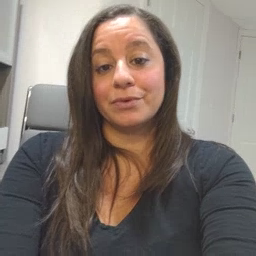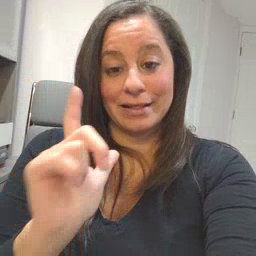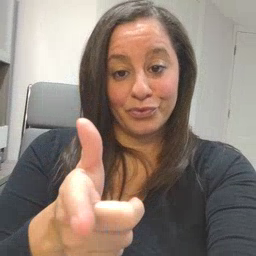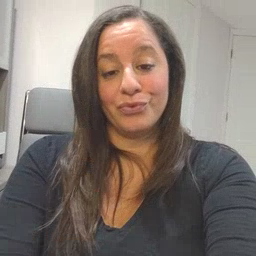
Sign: later